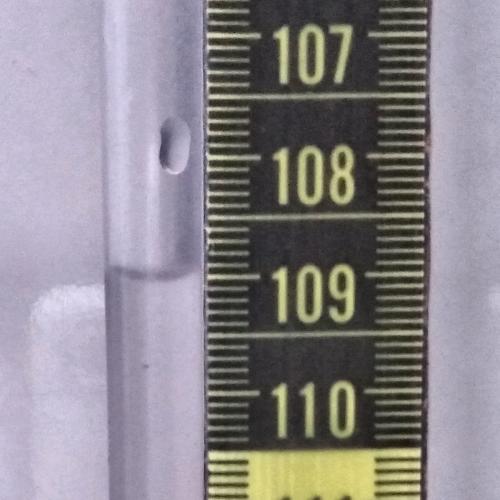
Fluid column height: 109.0 cm